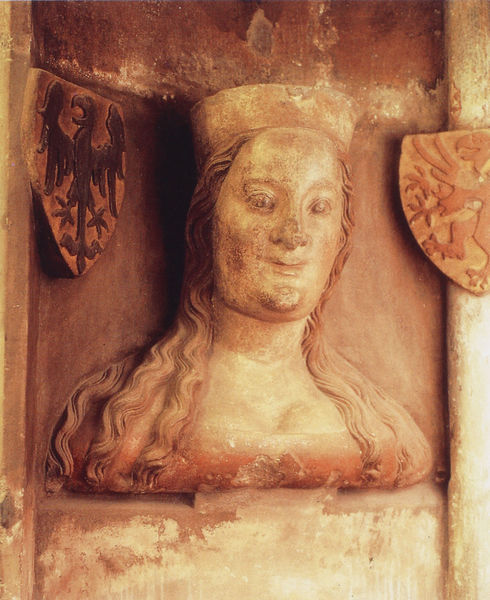
Titel: Porträtbüste Elisabeths von Pommern (Abguss)
Künstler: Peter Parler
Institution: Prag, Hradschin, Kunstsammlungen der Prager Burg
Schlagwörter: adler, vogel, braun, busen, frau, haar, hut, mund, nase, schwarz, mütze, wand, augen, gesicht, lang, stein, bildnis, porträt, kirche, figur, haare, dekolletee, kinn, krone, lippen, locken, skulptur, lächeln, relief, mauer, grübchen, büste, eingang, nische, wappen, sandstein, mittelalter, reif, königin, maria, madonna, fassung, kaiserin, hochrelief, haarlocken, heraldik, naseaugen, fasssung, steinähaare